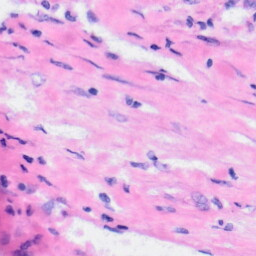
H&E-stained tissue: Liver